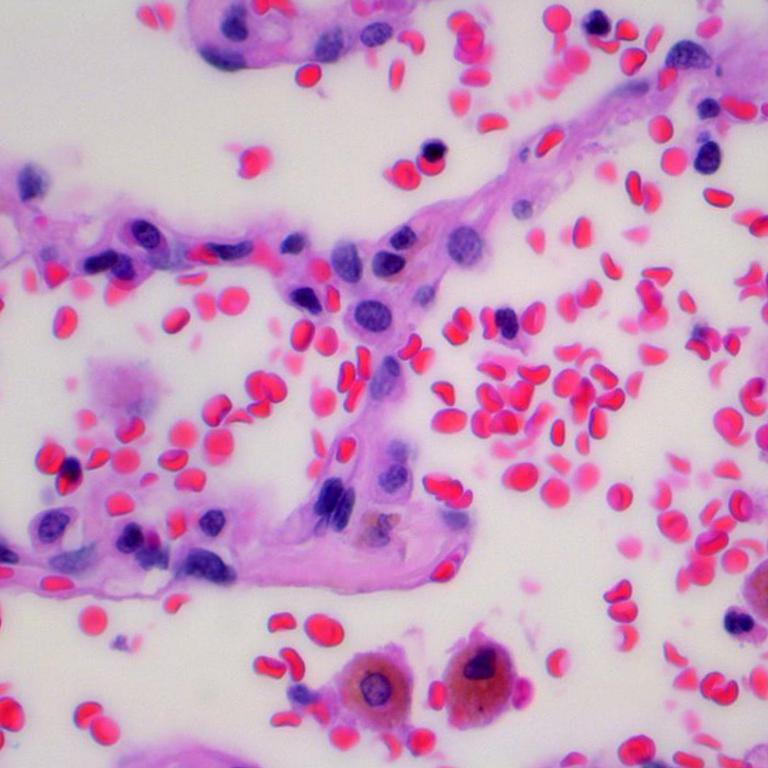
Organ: lung
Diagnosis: benign